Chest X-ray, AP view. Patient: 33 years old, sex F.
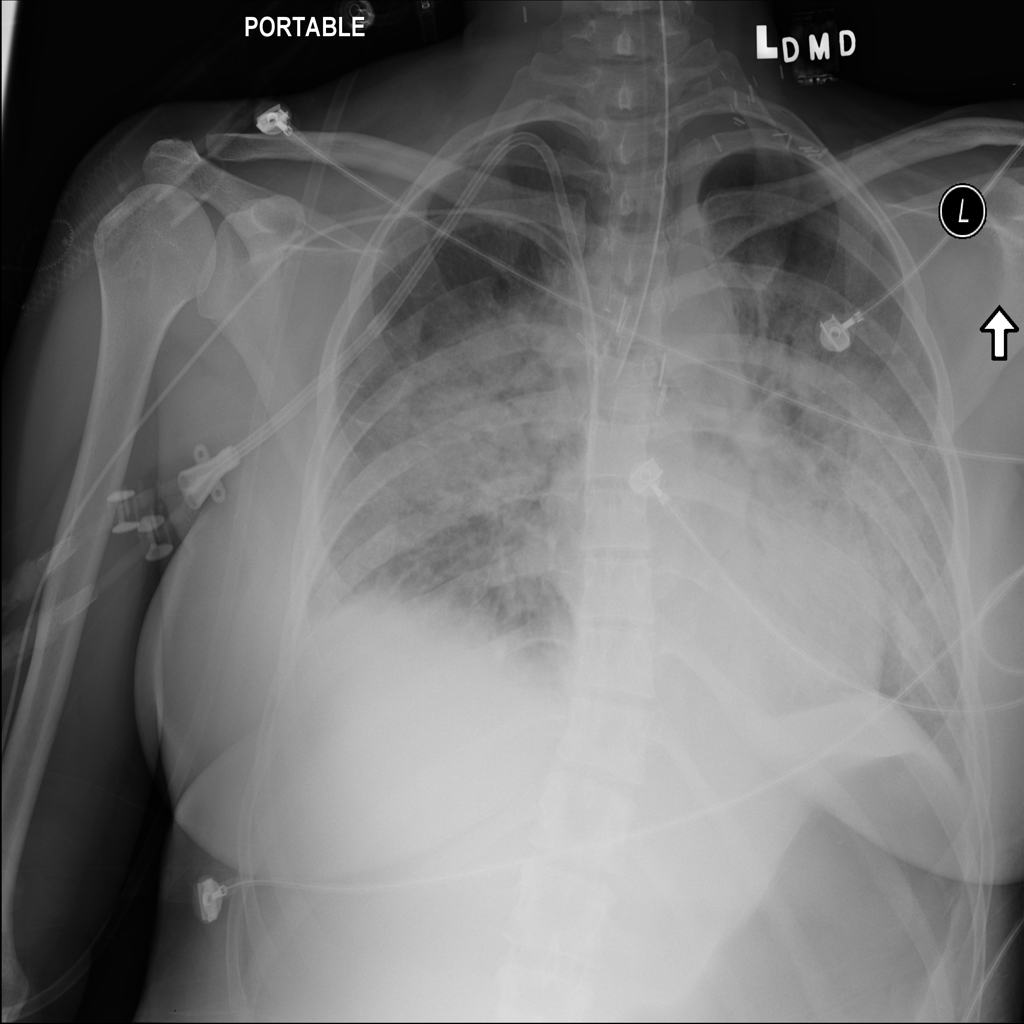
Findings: No Finding